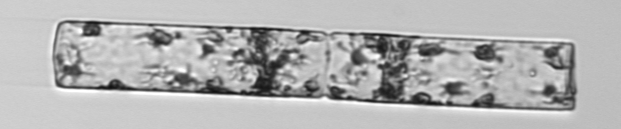
Label: Guinardia_flaccida